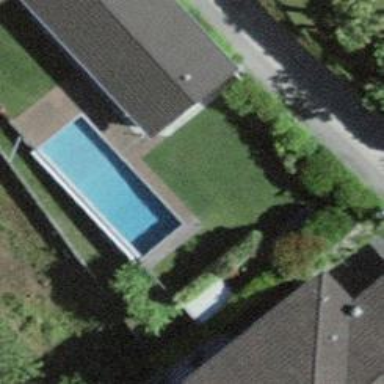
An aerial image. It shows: Swimming pool located in leisure land.